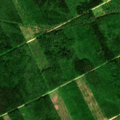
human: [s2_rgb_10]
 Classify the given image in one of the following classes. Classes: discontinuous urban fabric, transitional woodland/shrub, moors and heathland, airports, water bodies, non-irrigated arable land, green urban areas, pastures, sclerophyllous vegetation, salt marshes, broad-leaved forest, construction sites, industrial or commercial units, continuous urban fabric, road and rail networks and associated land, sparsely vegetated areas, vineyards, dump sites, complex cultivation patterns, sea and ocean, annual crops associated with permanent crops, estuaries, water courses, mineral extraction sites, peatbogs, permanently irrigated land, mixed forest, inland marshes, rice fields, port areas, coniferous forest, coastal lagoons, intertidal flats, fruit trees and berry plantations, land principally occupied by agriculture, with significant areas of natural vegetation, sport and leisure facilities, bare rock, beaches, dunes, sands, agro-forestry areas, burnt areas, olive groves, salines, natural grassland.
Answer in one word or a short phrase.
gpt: broad-leaved forest, mixed forest, transitional woodland/shrub